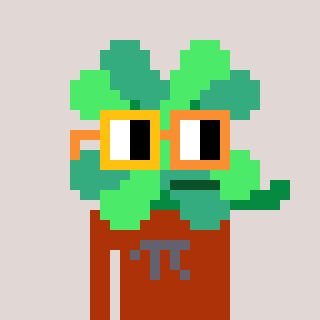
a pixel art character with square yellow and orange glasses, a clover-shaped head and a hotbrown-colored body on a warm background